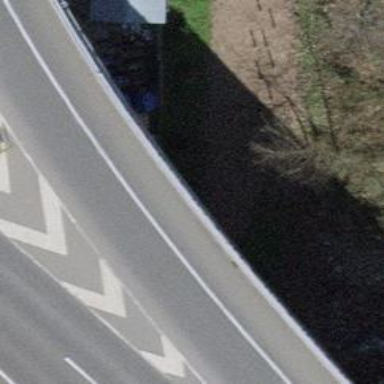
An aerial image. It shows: Path that goes through tunnel.